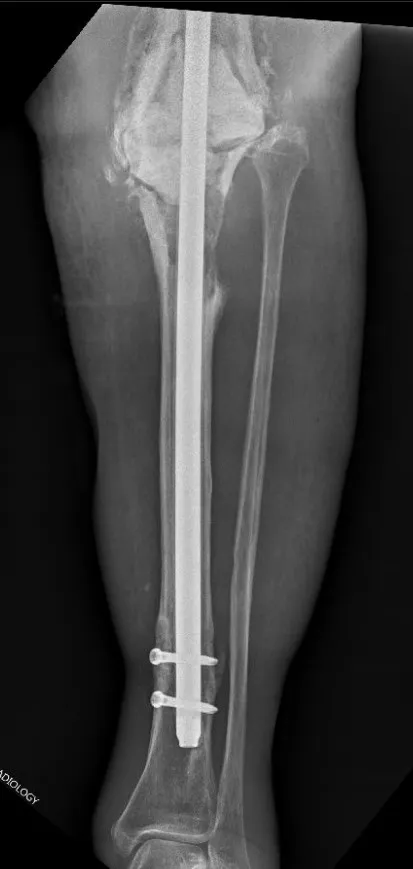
1/8/2018. AP.
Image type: radiology (x_ray)